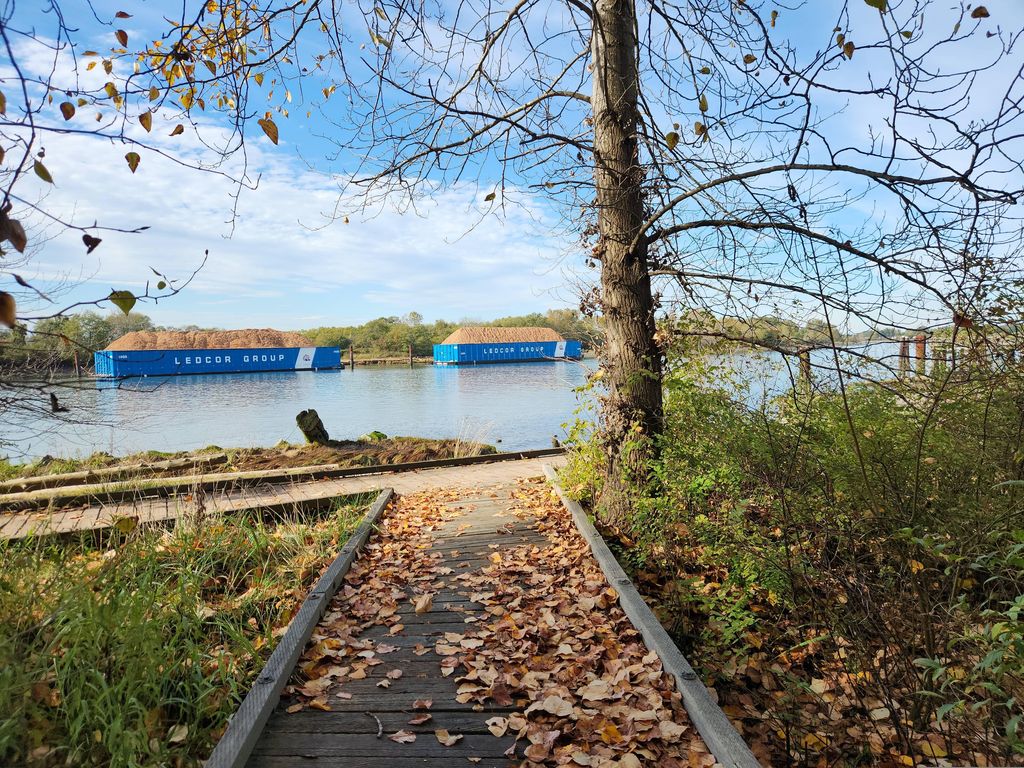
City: vancouver